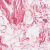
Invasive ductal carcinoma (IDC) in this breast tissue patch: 0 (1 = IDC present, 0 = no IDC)